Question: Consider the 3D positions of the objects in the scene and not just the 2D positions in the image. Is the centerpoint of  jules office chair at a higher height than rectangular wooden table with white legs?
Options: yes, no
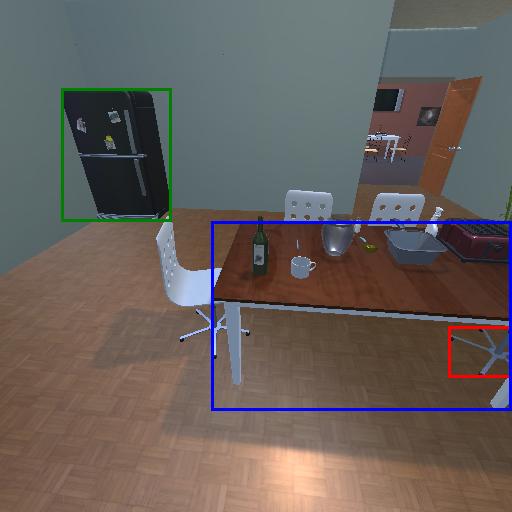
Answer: yes